Question: I have a ListFragment which only includes the ListView I want to populate dynamically. The problem is I want to fill it with RatingBar views. What I do is declare a RatingBar and then adding it to the View.
'''
public View onCreateView(LayoutInflater inflater, ViewGroup container, Bundle savedInstanceState) {
RatingBar rb = new RatingBar(this.getActivity());
rb.setLayoutParams(new LayoutParams(LayoutParams.WRAP_CONTENT,LayoutParams.WRAP_CONTENT));
getListView().addView(rb);
return (LinearLayout)inflater.inflate(R.layout.tab_frag1_layout, container, false);
}
'''
and I get the error:
'''
java.lang.IllegalStateException: Content view not yet created
'''
How can I add a RatingBar in each ListView line which is inside a ListFragment?
okay so I changed my code to this:
'''
RatingBar rb = new RatingBar(getActivity());
rb.setLayoutParams(new LayoutParams(LayoutParams.WRAP_CONTENT,
LayoutParams.WRAP_CONTENT));
rb.setIsIndicator(true);
rb.setNumStars(5);
List<RatingBar> lrb = new ArrayList<RatingBar>();
for (int i = 0; i < li.size(); i++)
lrb.add(rb);
setListAdapter(new ArrayAdapter<RatingBar>(this.getActivity(),
android.R.layout.simple_selectable_list_item, lrb));
'''
But although I'm not getting the error I get these results:

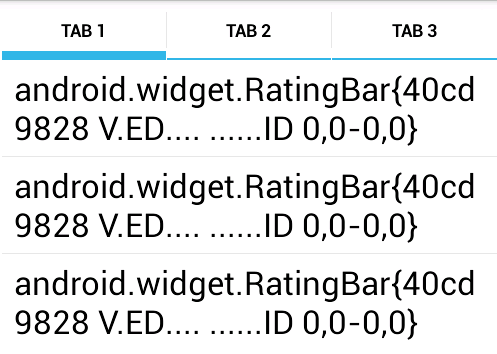
Answer: ArrayAdapter is not really convenient to display more than simple 'TextViews'. You have to create you own adapter, probably by derivating from a simple <URL>.